Question: I am working on an inventory control application that deals with a few different classes of items. The detail views for each class of item share a mostly the same items on the layout:
- - - -
In addition to the basics, different types of items will need to show additional information, like serialized-children or required sub-items etc... In an effort to reduce the number of different layouts I was considering two options:
---
## Option 1:
A tableview with each of these layout items (i.e.: item name, photo etc...) as a cell. Depending on the type of item only the relevant cells would be displayed and populated with data.
As can be seen in the attached screenshot of the FileMaker solution which I am trying to replicate, the fields are stacked vertically, so visually a tableview would work.

## Option 2:
Create a single view in Storyboard containing all of the possible fields. When a record is loaded into a view, only the relevant fields would be shown and then slide up to fill in space left by the hidden fields.
---
Being a newcomer to UI, I am asking for answers to contain the pros and cons of each approach and also encourage other reasonably simple alternative approaches that would achieve the same end-result. Do note that this project is written in Swift and I have no Objective-C experience so any examples are preferably in Swift.
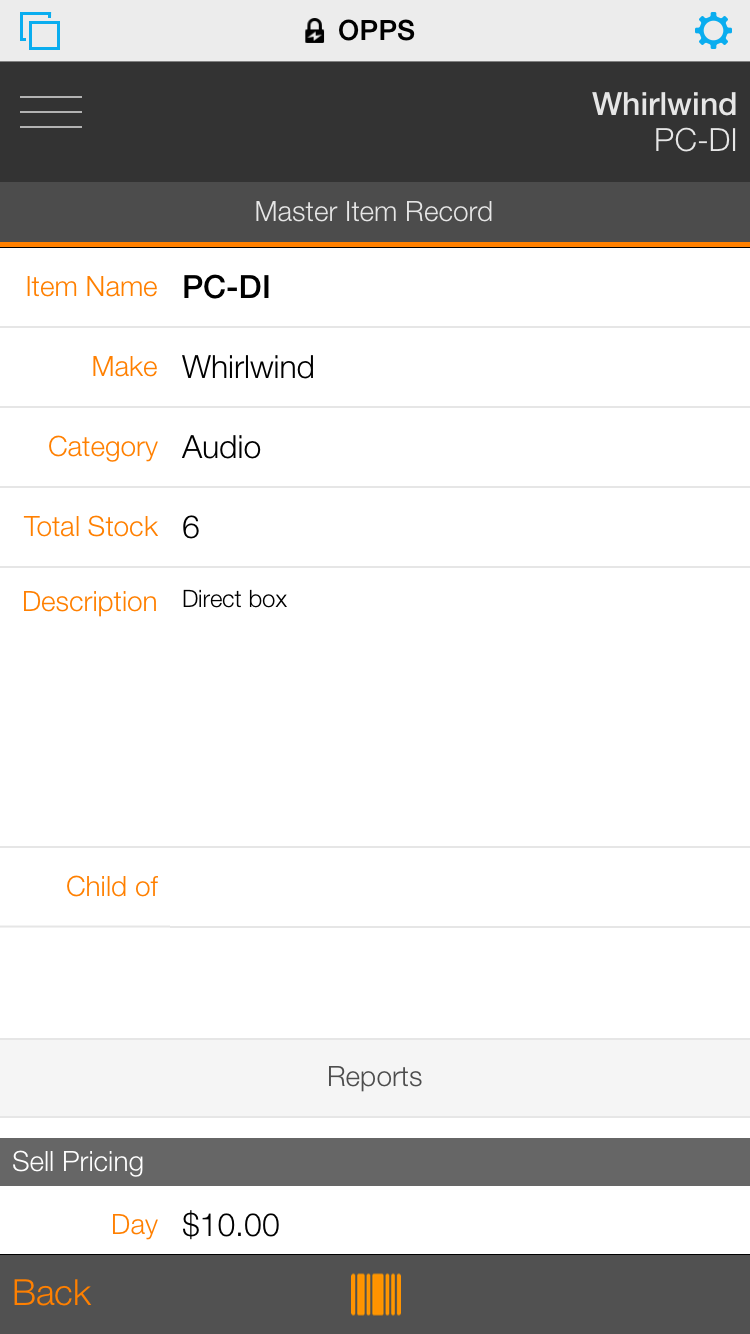
Answer: Whenever you are organizing data in this fashion the best approach is Option 1 using a table view. The biggest advantage is the 'scrollToRowAtIndex' function which makes it easy to scroll to a specific text field when it becomes first responder. I'm not sure if you're manipulating data or just displaying it, but this is very helpful:
'''
tableView.scrollToRowAtIndexPath(indexPath, atScrollPosition: UITableViewScrollPosition.Top, animated: true)
'''
This option also has the advantage of using reusable cells for similar input types, so you only have to create one prototype cell . In addition, if one of your cells has more content, it is easy to resize it to the size of that content.
You stated " When a record is loaded into a view, only the relevant fields would be shown and then slide up to fill in space left by the hidden fields" but this can be applied to a table view as well.